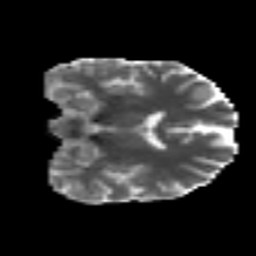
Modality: MD
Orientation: coronal
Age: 37
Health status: ill
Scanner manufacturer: philips
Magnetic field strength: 3 T
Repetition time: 9 s
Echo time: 0.127 s